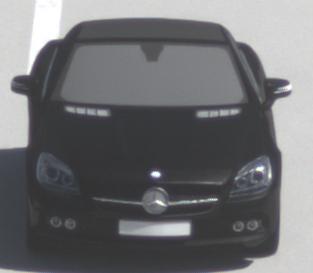
Make: Mercedes-Benz
Model: SLK 200
Detailed model: SLK-Class (172)
Model produced from: 2011/03
Model produced until: 2015/04
Doors: 2
Color: black
Road condition: dry road
Daytime: midday
Contrast: high contrast